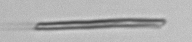
Label: fiber